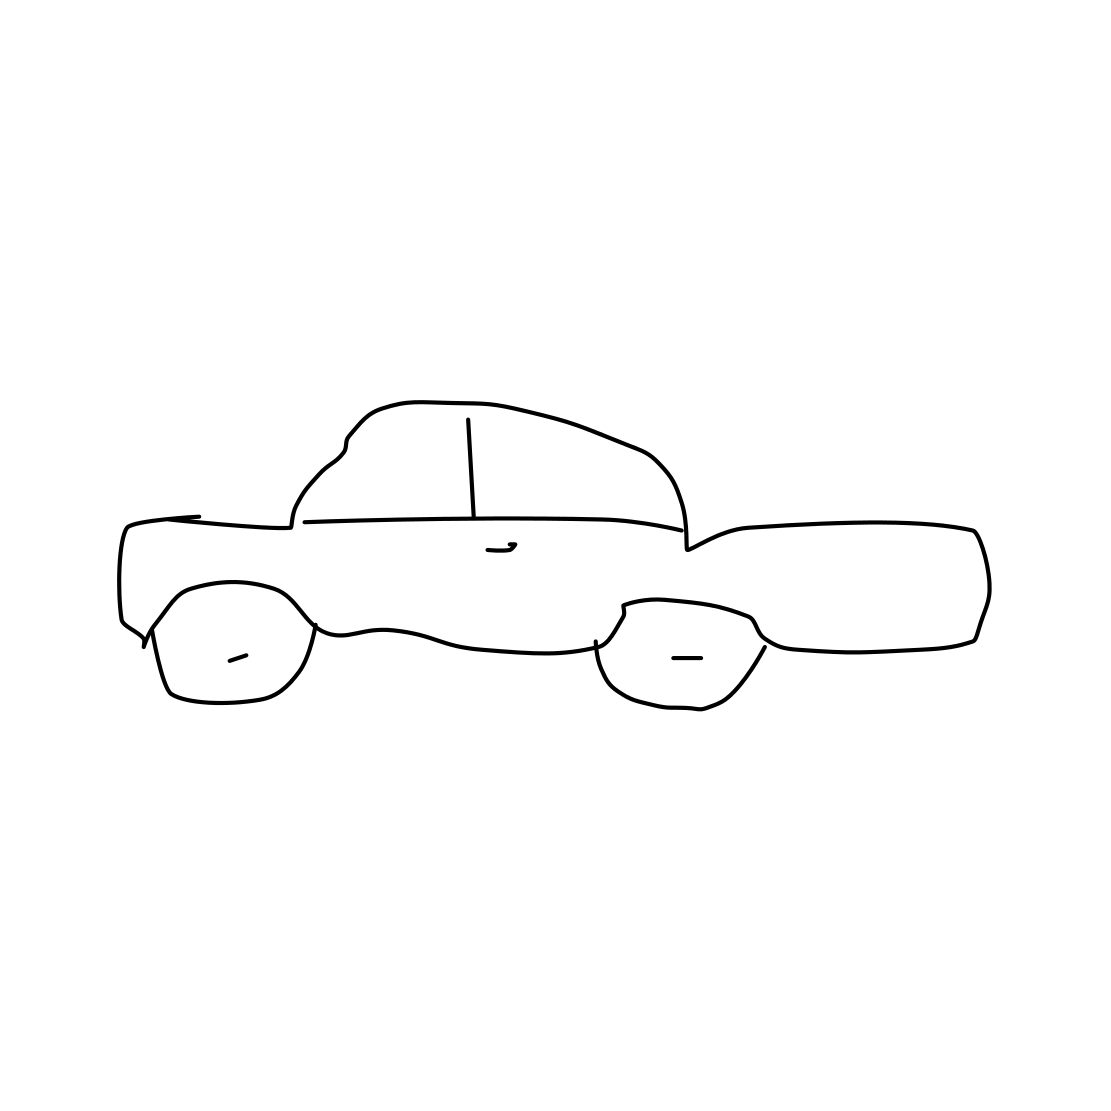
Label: car (sedan)